Question: Im am using 'XCode 5.0.2' on 'OSX Mavericks'.I have a 'NSLog' in my code whenever a button is pressed. But output from 'NSLog' does not show up in the output window. I have "All Messages" selected.I have attached a screenshot of my screen.
How can i fix this ?
Thank You
'''
//
// RSViewController.m
// CoffeeApp
//
// Created by Raza Sayed on 18/01/14.
// Copyright (c) 2014 Raza Sayed. All rights reserved.
//
#import "RSViewController.h"
@interface RSViewController ()
@end
@implementation RSViewController
- (void)viewDidLoad
{
[super viewDidLoad];
// Do any additional setup after loading the view, typically from a nib.
}
- (void)didReceiveMemoryWarning
{
[super didReceiveMemoryWarning];
// Dispose of any resources that can be recreated.
}
- (IBAction)calculateButtonPressed:(id)sender {
NSLog(@"Calculate Button Pressed");
}
@end
'''

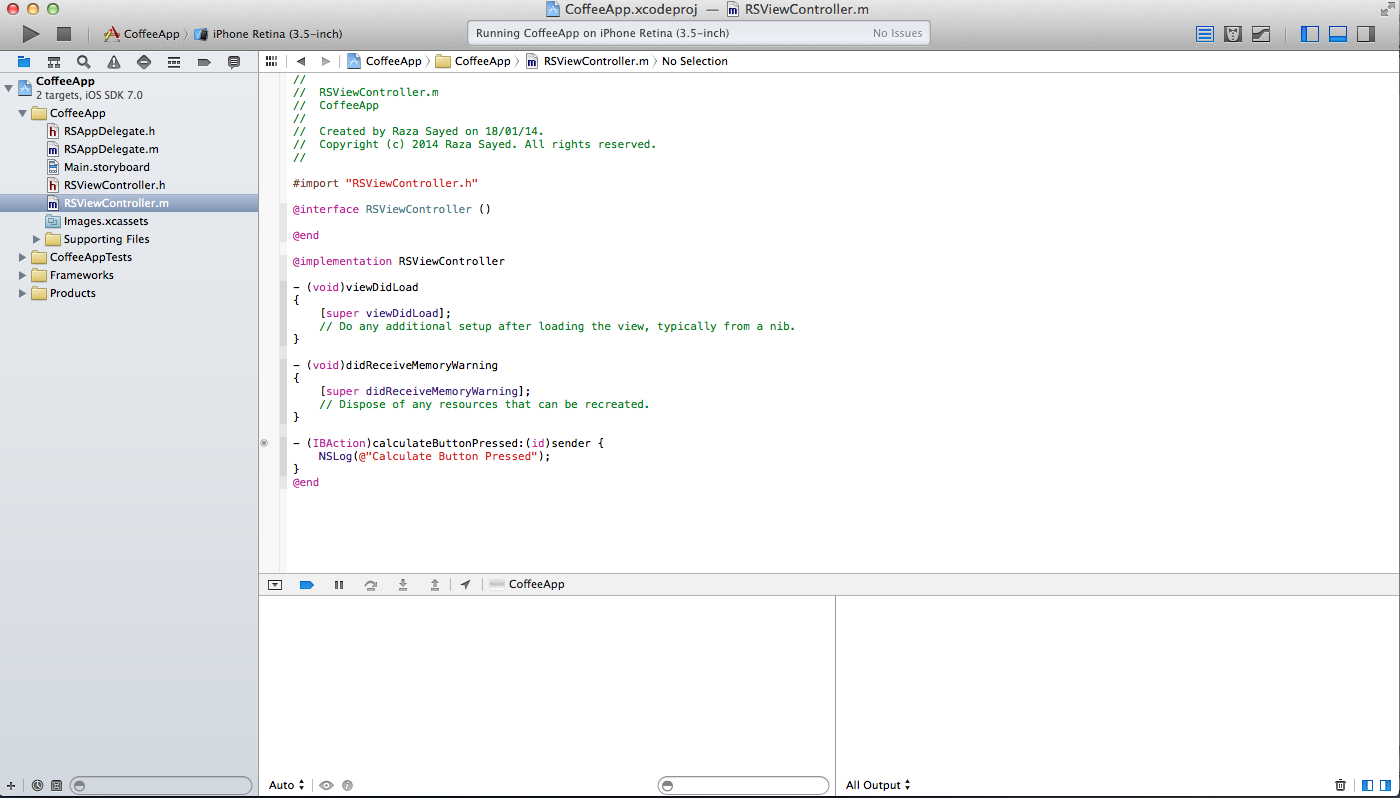
Answer: You have seemingly a binding issue with your button.
Check in Interface Builder/Storyboard that the button is bound to the 'calculateButtonPressed' action method. For this: go to the button in IB, click on it, then in the Utilities pane go to Connection Inspector (or shortly press cmd-opt-6).